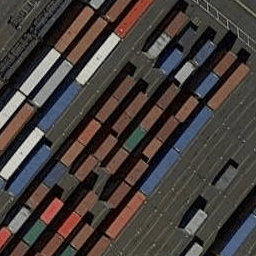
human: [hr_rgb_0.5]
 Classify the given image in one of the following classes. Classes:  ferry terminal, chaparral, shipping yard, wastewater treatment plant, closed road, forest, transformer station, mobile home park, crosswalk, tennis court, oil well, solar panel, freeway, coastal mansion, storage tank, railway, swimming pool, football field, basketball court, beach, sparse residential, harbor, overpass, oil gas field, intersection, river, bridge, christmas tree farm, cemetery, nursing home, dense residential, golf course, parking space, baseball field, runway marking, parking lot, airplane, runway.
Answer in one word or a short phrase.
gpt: shipping yard